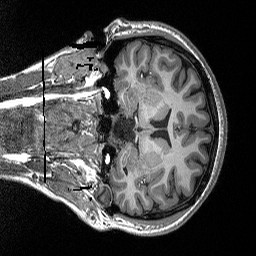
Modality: T1w
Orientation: coronal
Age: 27
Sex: female
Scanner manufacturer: siemens
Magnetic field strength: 3 T
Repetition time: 2.3 s
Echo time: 0.00298 s